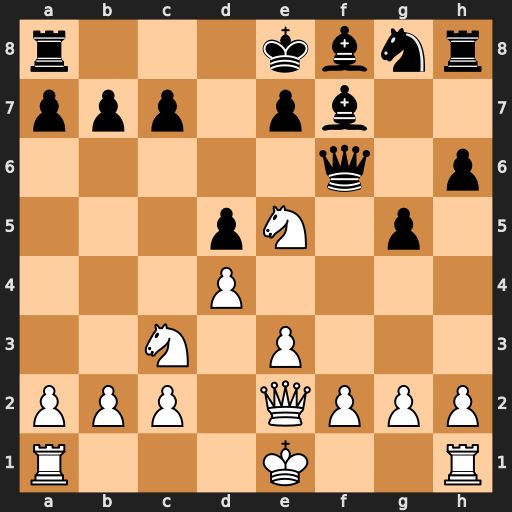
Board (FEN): r3kbnr/ppp1pb2/5q1p/3pN1p1/3P4/2N1P3/PPP1QPPP/R3K2R
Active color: w
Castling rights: KQkq
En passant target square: -
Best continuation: Qb5+ c6 Qxb7